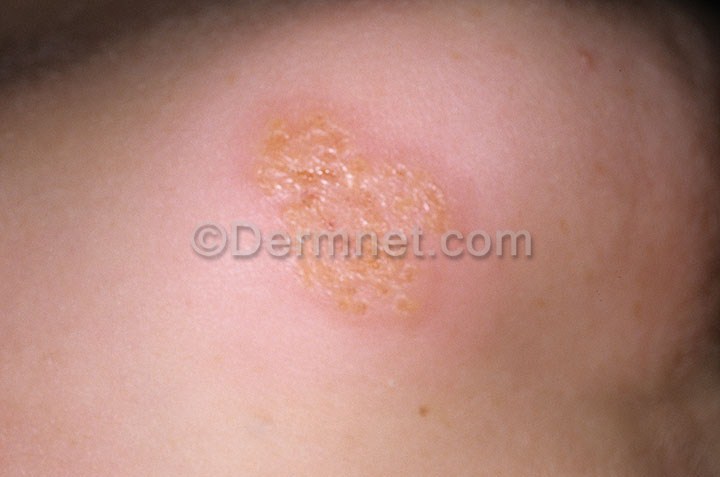
Disease: Warts Molluscum and other Viral Infections